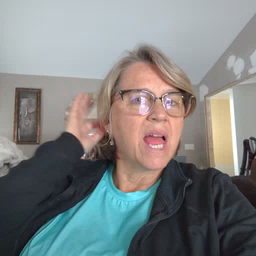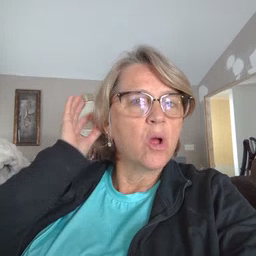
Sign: hair